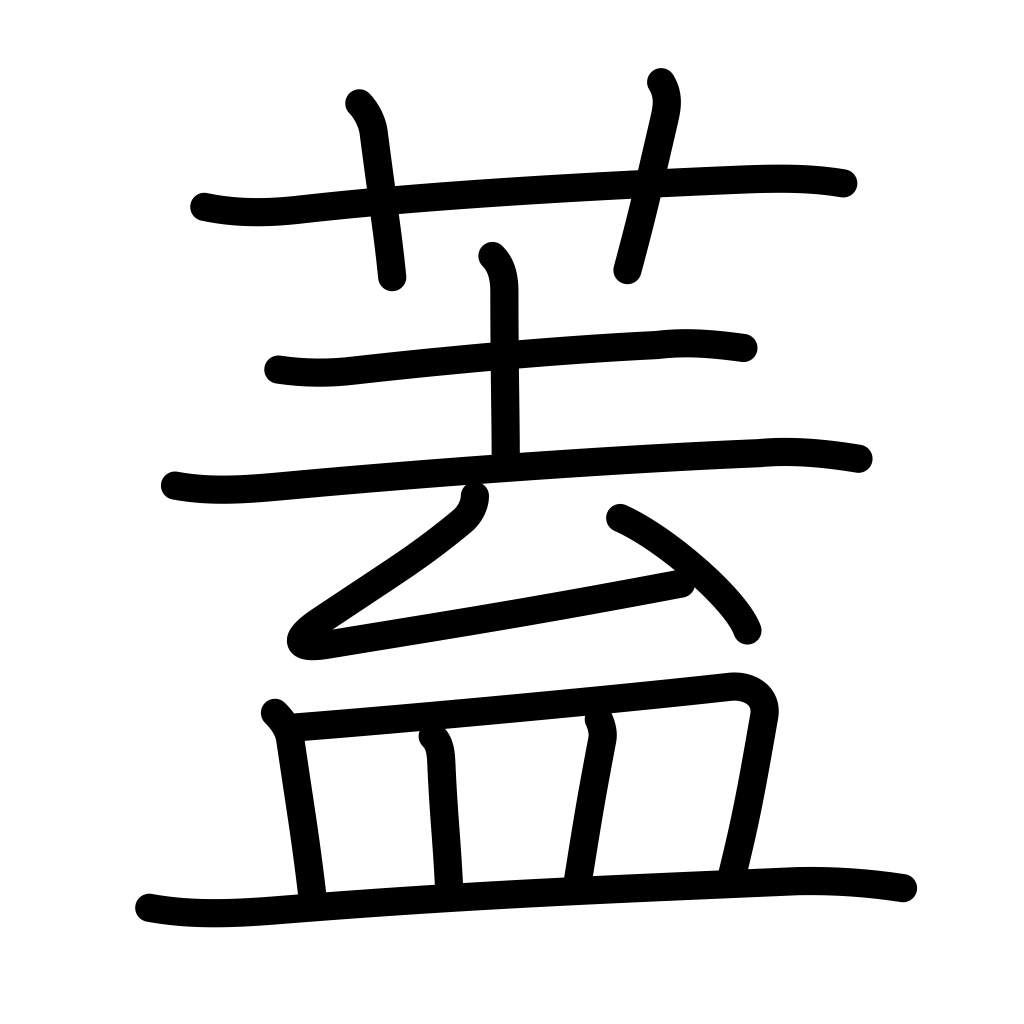
Meaning: cover, lid, flap